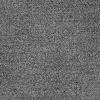
Atmospheric dust classification: dusty